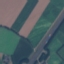
Label: Highway